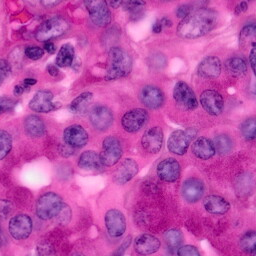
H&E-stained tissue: Pancreatic